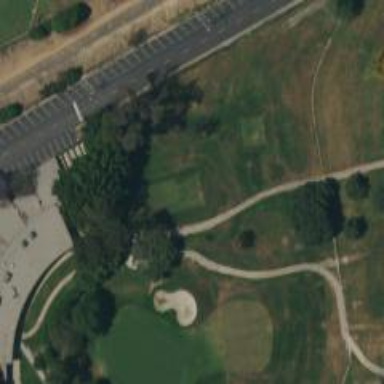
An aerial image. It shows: Path for golf carts.